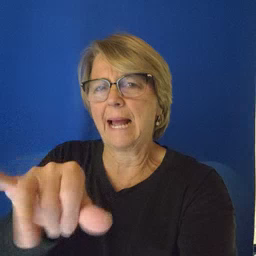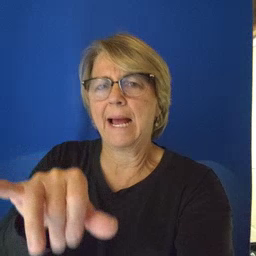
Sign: stay